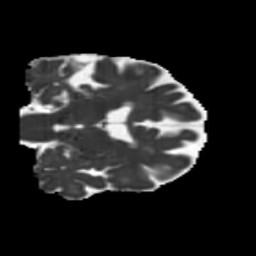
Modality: MD
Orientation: coronal
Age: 73
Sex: female
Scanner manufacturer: siemens
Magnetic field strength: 3 T
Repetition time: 5.25 s
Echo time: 0.08 s